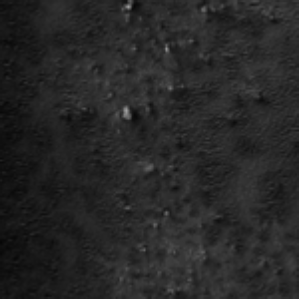
Label: frost